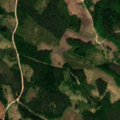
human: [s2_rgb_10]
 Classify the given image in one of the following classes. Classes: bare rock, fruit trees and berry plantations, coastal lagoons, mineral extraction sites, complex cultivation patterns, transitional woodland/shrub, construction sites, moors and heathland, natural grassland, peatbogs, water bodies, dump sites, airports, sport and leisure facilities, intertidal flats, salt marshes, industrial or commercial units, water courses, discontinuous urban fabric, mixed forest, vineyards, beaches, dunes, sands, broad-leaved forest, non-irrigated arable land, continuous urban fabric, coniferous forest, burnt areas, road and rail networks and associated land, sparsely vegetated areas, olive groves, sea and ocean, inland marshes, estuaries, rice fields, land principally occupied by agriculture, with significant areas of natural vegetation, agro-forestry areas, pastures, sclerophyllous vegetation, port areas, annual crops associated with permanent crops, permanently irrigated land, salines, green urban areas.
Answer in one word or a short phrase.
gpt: coniferous forest, mixed forest, transitional woodland/shrub